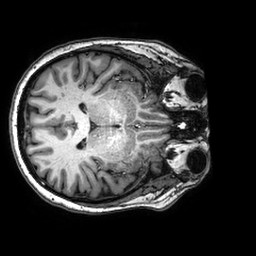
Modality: T1w
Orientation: axial
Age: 46
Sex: female
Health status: healthy